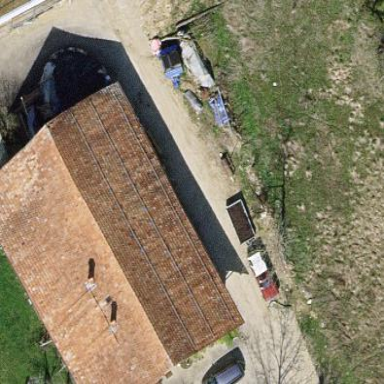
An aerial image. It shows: Farm building.